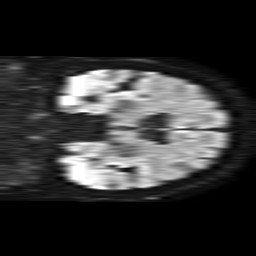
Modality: TRACE
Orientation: coronal
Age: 72
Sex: female
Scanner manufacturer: philips
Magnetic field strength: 1.5 T
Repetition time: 4.6 s
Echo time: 0.09059 s